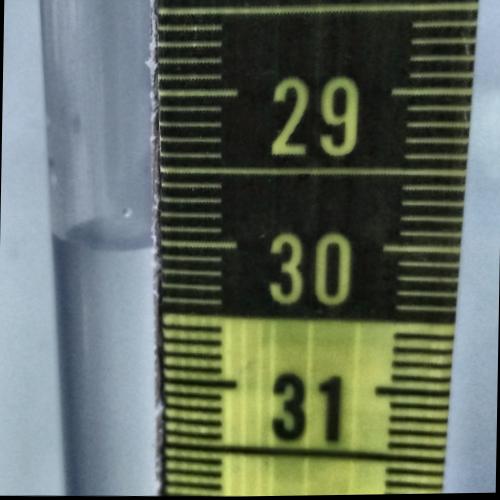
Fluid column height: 30.0 cm